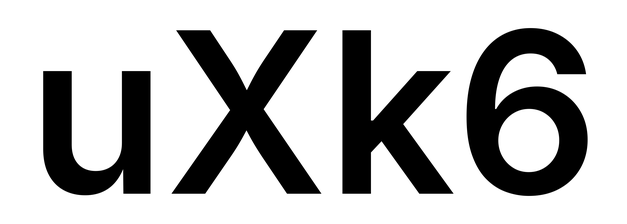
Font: Inter_SemiBold